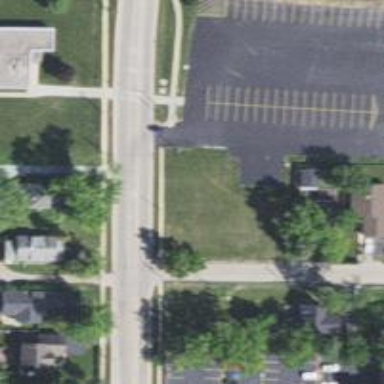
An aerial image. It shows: Asphalt footway with unmarked crossing.